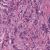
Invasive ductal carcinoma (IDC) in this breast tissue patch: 1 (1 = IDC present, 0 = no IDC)